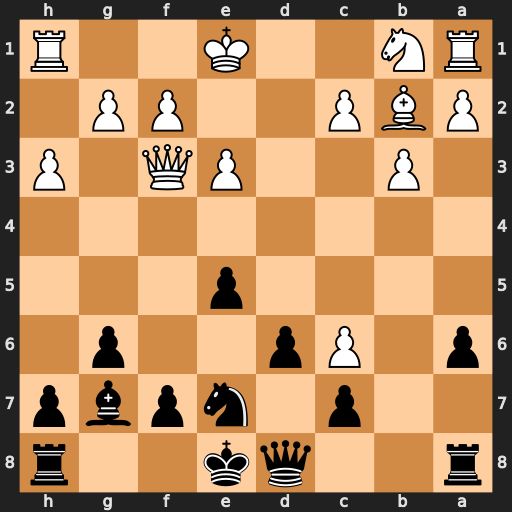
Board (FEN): r2qk2r/2p1npbp/p1Pp2p1/4p3/8/1P2PQ1P/PBP2PP1/RN2K2R
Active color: b
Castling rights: KQkq
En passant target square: -
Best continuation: e4 Bxg7 exf3